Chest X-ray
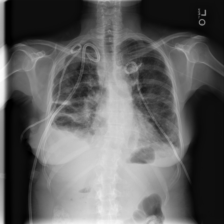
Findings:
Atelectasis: negative
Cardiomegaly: negative
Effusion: positive
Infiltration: negative
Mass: negative
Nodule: negative
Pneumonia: negative
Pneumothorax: negative
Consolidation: negative
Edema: negative
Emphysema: negative
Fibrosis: negative
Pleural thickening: negative
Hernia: negative